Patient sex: F
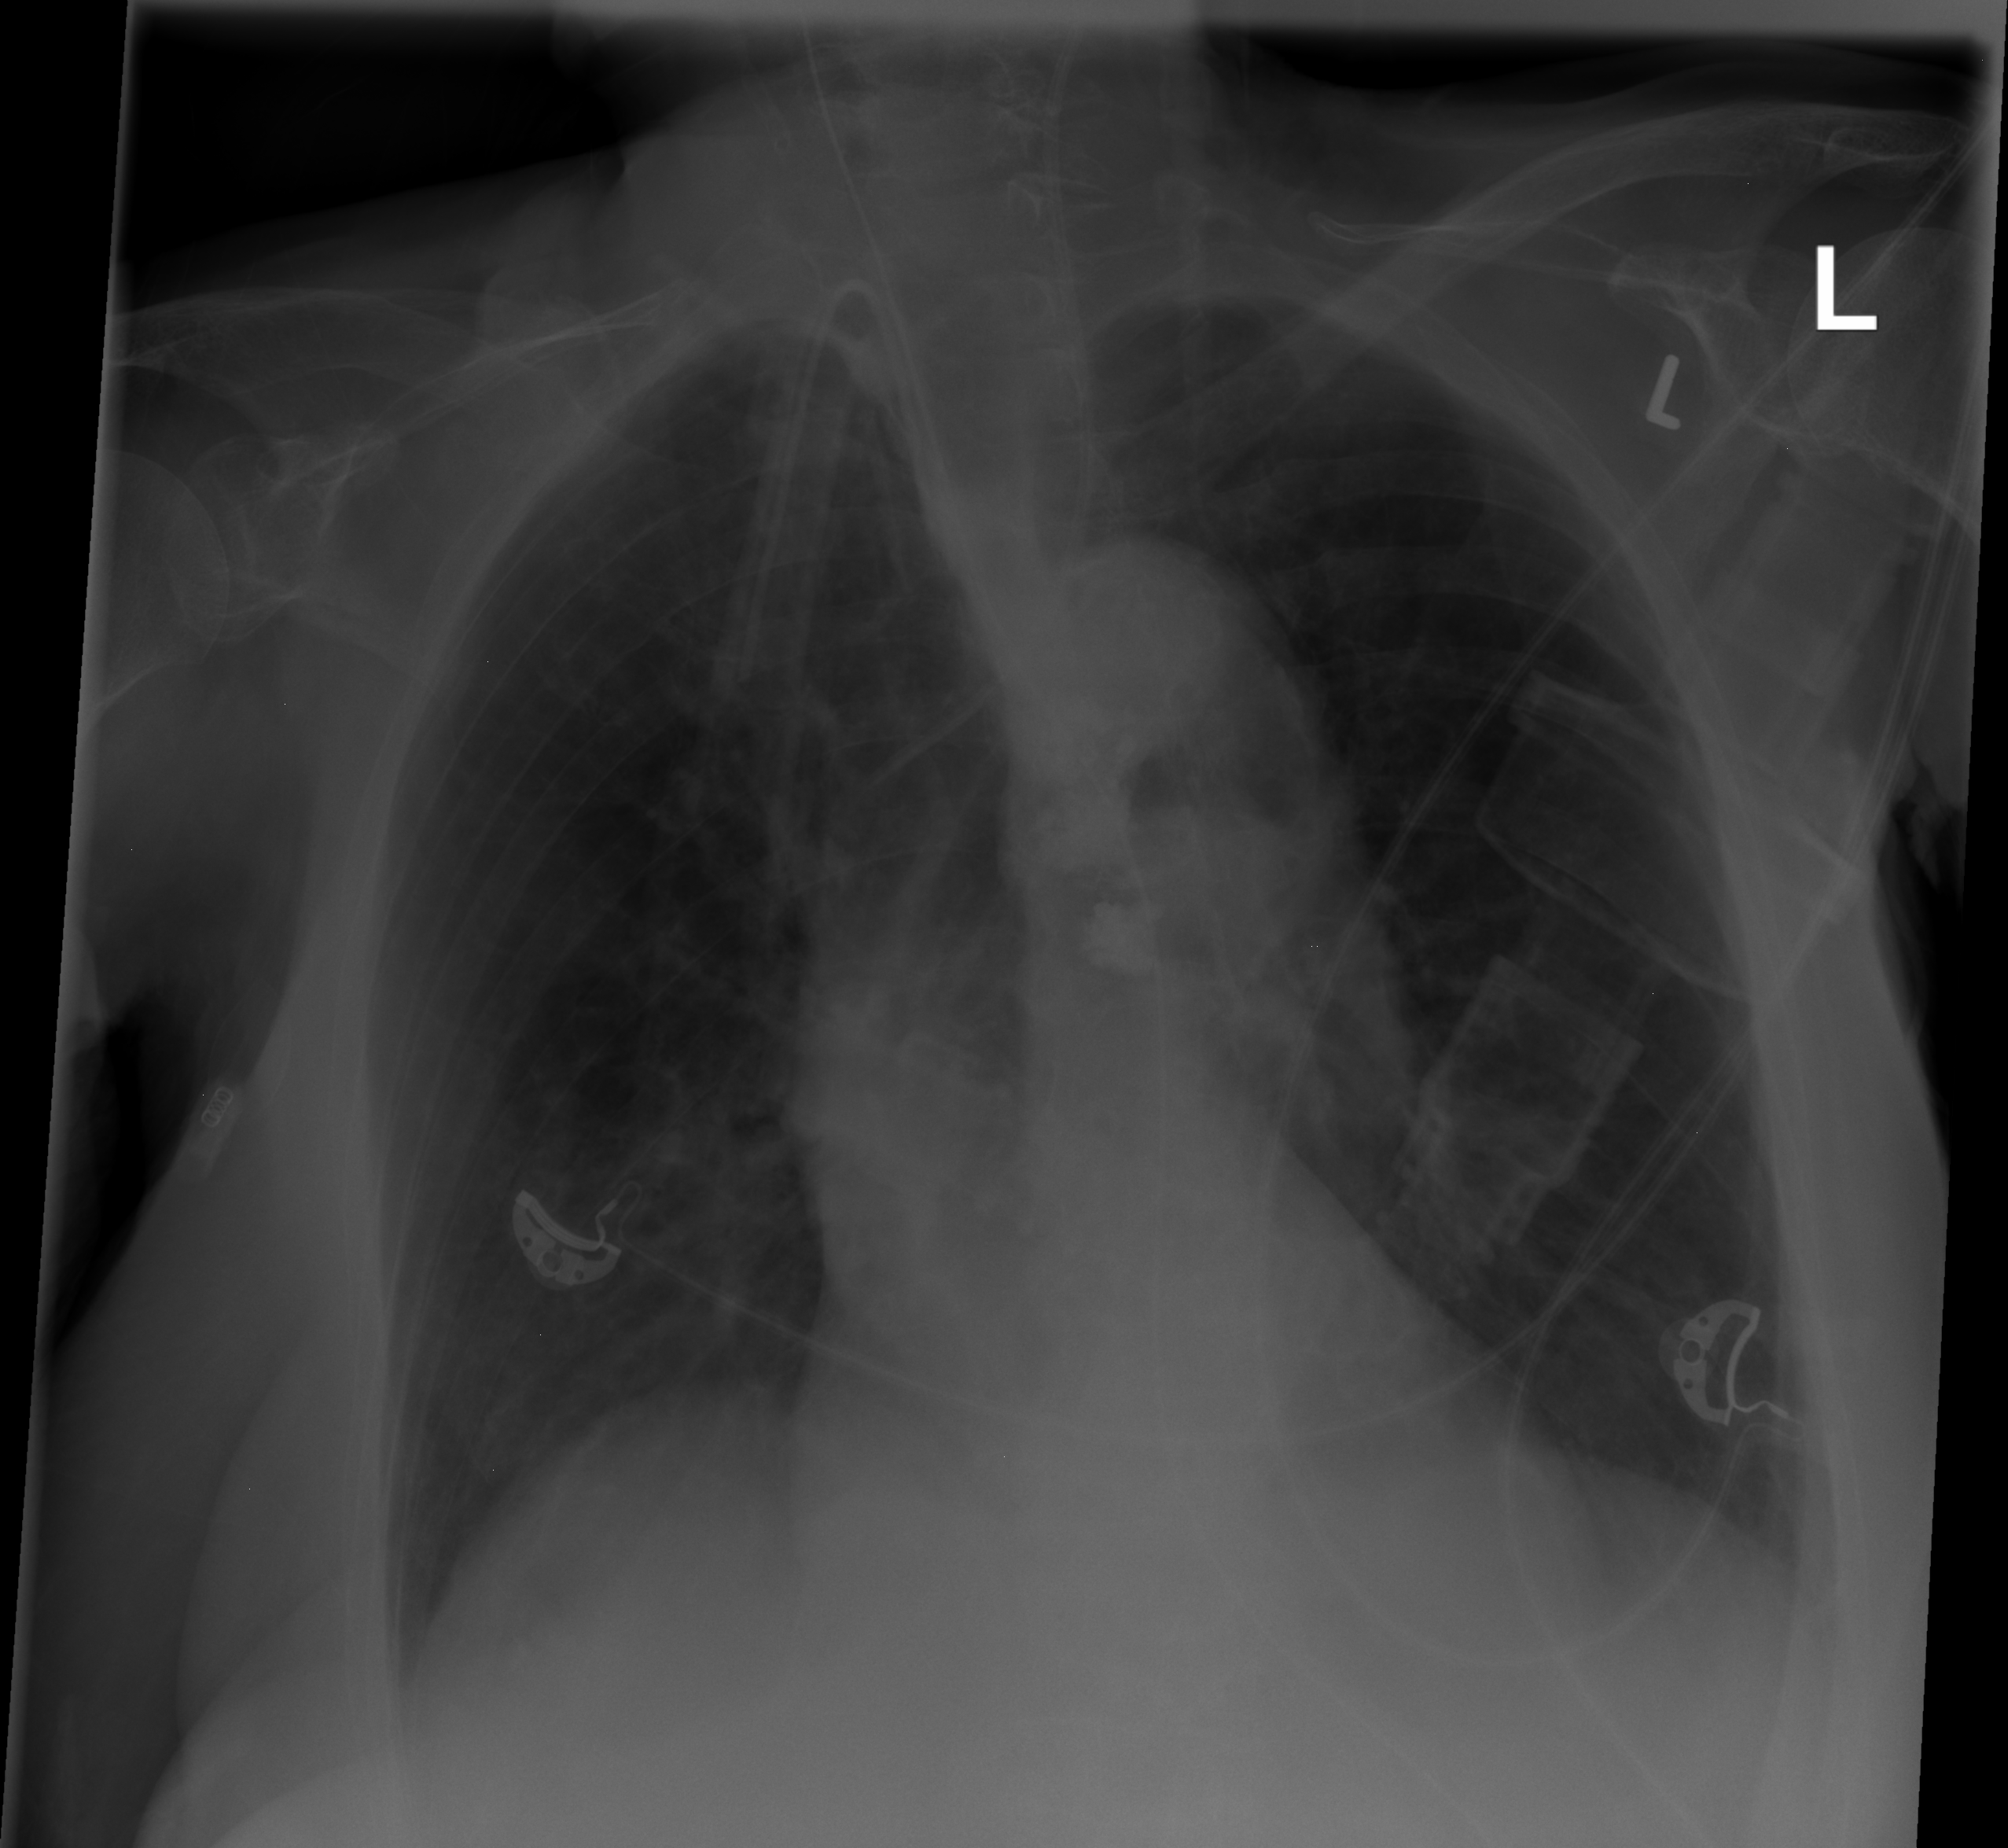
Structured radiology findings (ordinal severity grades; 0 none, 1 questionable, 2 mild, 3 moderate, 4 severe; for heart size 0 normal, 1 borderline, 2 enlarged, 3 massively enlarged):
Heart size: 0
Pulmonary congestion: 0
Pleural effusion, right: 0
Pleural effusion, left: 1
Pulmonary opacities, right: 0
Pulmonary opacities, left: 0
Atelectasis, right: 0
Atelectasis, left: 0